Question: How can I implement in my own custom windows control library like below?

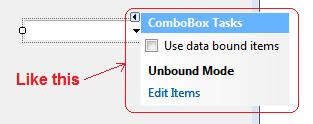
Answer: You need to create your own designer for your control. Start that by adding a reference to System.Design. A sample control could look like this:
'''
using System;
using System.Windows.Forms;
using System.ComponentModel;
using System.ComponentModel.Design;
using System.Windows.Forms.Design;
[Designer(typeof(MyControlDesigner))]
public class MyControl : Control {
public bool Prop { get; set; }
}
'''
Note the [Designer] attribute, it sets the custom control designer. To get yours started, derive your own designer from ControlDesigner. Override the ActionLists property to create the task list for the designer:
'''
internal class MyControlDesigner : ControlDesigner {
private DesignerActionListCollection actionLists;
public override DesignerActionListCollection ActionLists {
get {
if (actionLists == null) {
actionLists = new DesignerActionListCollection();
actionLists.Add(new MyActionListItem(this));
}
return actionLists;
}
}
}
'''
Now you need to create your custom ActionListItem, that could look like this:
'''
internal class MyActionListItem : DesignerActionList {
public MyActionListItem(ControlDesigner owner)
: base(owner.Component) {
}
public override DesignerActionItemCollection GetSortedActionItems() {
var items = new DesignerActionItemCollection();
items.Add(new DesignerActionTextItem("Hello world", "Category1"));
items.Add(new DesignerActionPropertyItem("Checked", "Sample checked item"));
return items;
}
public bool Checked {
get { return ((MyControl)base.Component).Prop; }
set { ((MyControl)base.Component).Prop = value; }
}
}
'''
Building the list in the GetSortedActionItems method is the key to creating your own task item panel.
That's the happy version. I should note that I crashed Visual Studio to the desktop three times while working on this example code. VS2008 is resilient to unhandled exceptions in the custom designer code. Save often. Debugging design time code requires starting another instance of VS that can stop the debugger on the design-time exceptions.